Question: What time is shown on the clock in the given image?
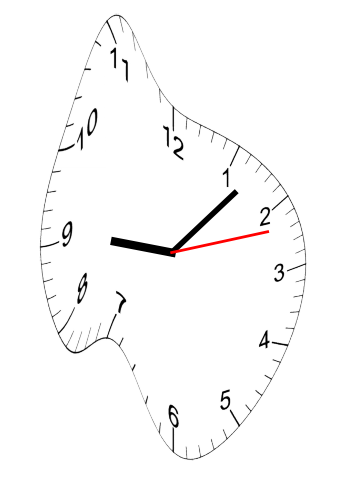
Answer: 09:07:12